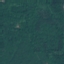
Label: Forest